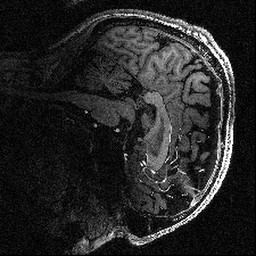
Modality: T1w
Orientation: sagittal
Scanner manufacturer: siemens
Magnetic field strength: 6.98 T
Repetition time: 2.5 s
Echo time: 0.00265 s